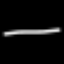
Label: line